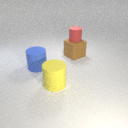
large blue rubber cylinder in front of large brown rubber cube